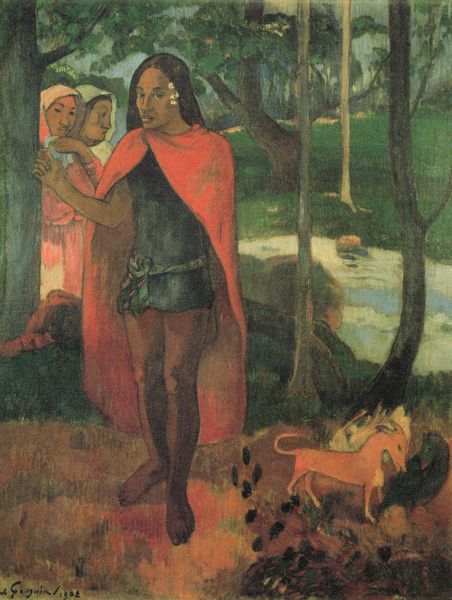
Titel: Der Zauberer von Hiva-Oa
Künstler: Paul Gauguin
Standort: Liège
Institution: Musée d'Art Moderne et d'Art Contemporain de la Ville de Liège
Schlagwörter: baum, blau, blätter, dunkel, felsen, fuß, gemälde, hand, haut, himmel, laub, mann, schatten, umhang, vogel, wasser, weiß, baumstämme, bäume, fluss, frauen, gelb, grün, landschaft, menschen, mädchen, see, teich, ufer, äste, blume, braun, degas, frau, haar, kleid, kleider, ohr, schmuck, schwarz, blick, blüte, blüten, gras, gürtel, hund, hunde, rot, tier, tiere, tuch, weg, wiese, expressionismus, flächig, malerei, rock, alt, gesichter, hemd, jung, profile, arme, blicke, gesicht, lang, mensch, mord, stehen, stein, steine, portrait, porträt, signatur, öl, bach, baumstamm, erde, gräser, natur, stamm, wege, boden, insel, gewand, haare, mantel, stoff, tücher, pflanzen, kinn, scheitel, wald, pferd, weiher, garten, beine, schwanz, farbig, wellen, afrika, fels, geröll, primitivismus, füsse, ölgemälde, stämme, kopftuch, glatt, junge, knie, exotisch, gauguin, katze, paradies, südsee, paul, schönheit, barfuß, fuchs, dunkelhäutig, reh, tümpel, gaugin, wams, kopftücher, urwald, rabe, indien, ziege, lischt, matisse, karibik, paul gauguin, dschungel, tahiti, ureinwohner, gartne, kapuzen, geheim, pazifik, schwazr, frfauen, eingeborene, fremd, polynesien, mulattin, bäue, gewäser, metropolitan, südseemädchne, naturvolk, indianierin, pflanzen#, süpdsee, weiss#pflanzen